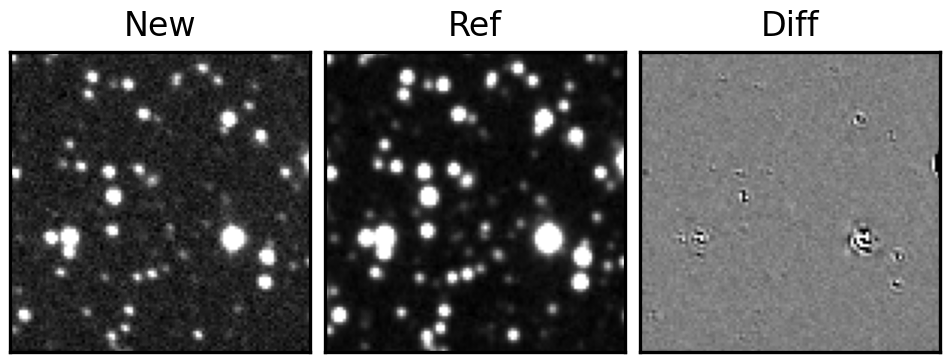
Label: real